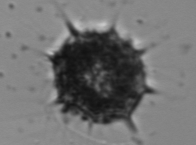
Label: Dictyocha